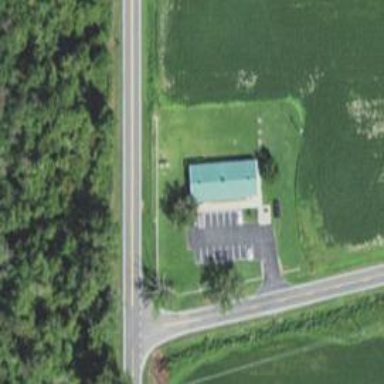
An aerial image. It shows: Veterinary facility.